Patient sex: M
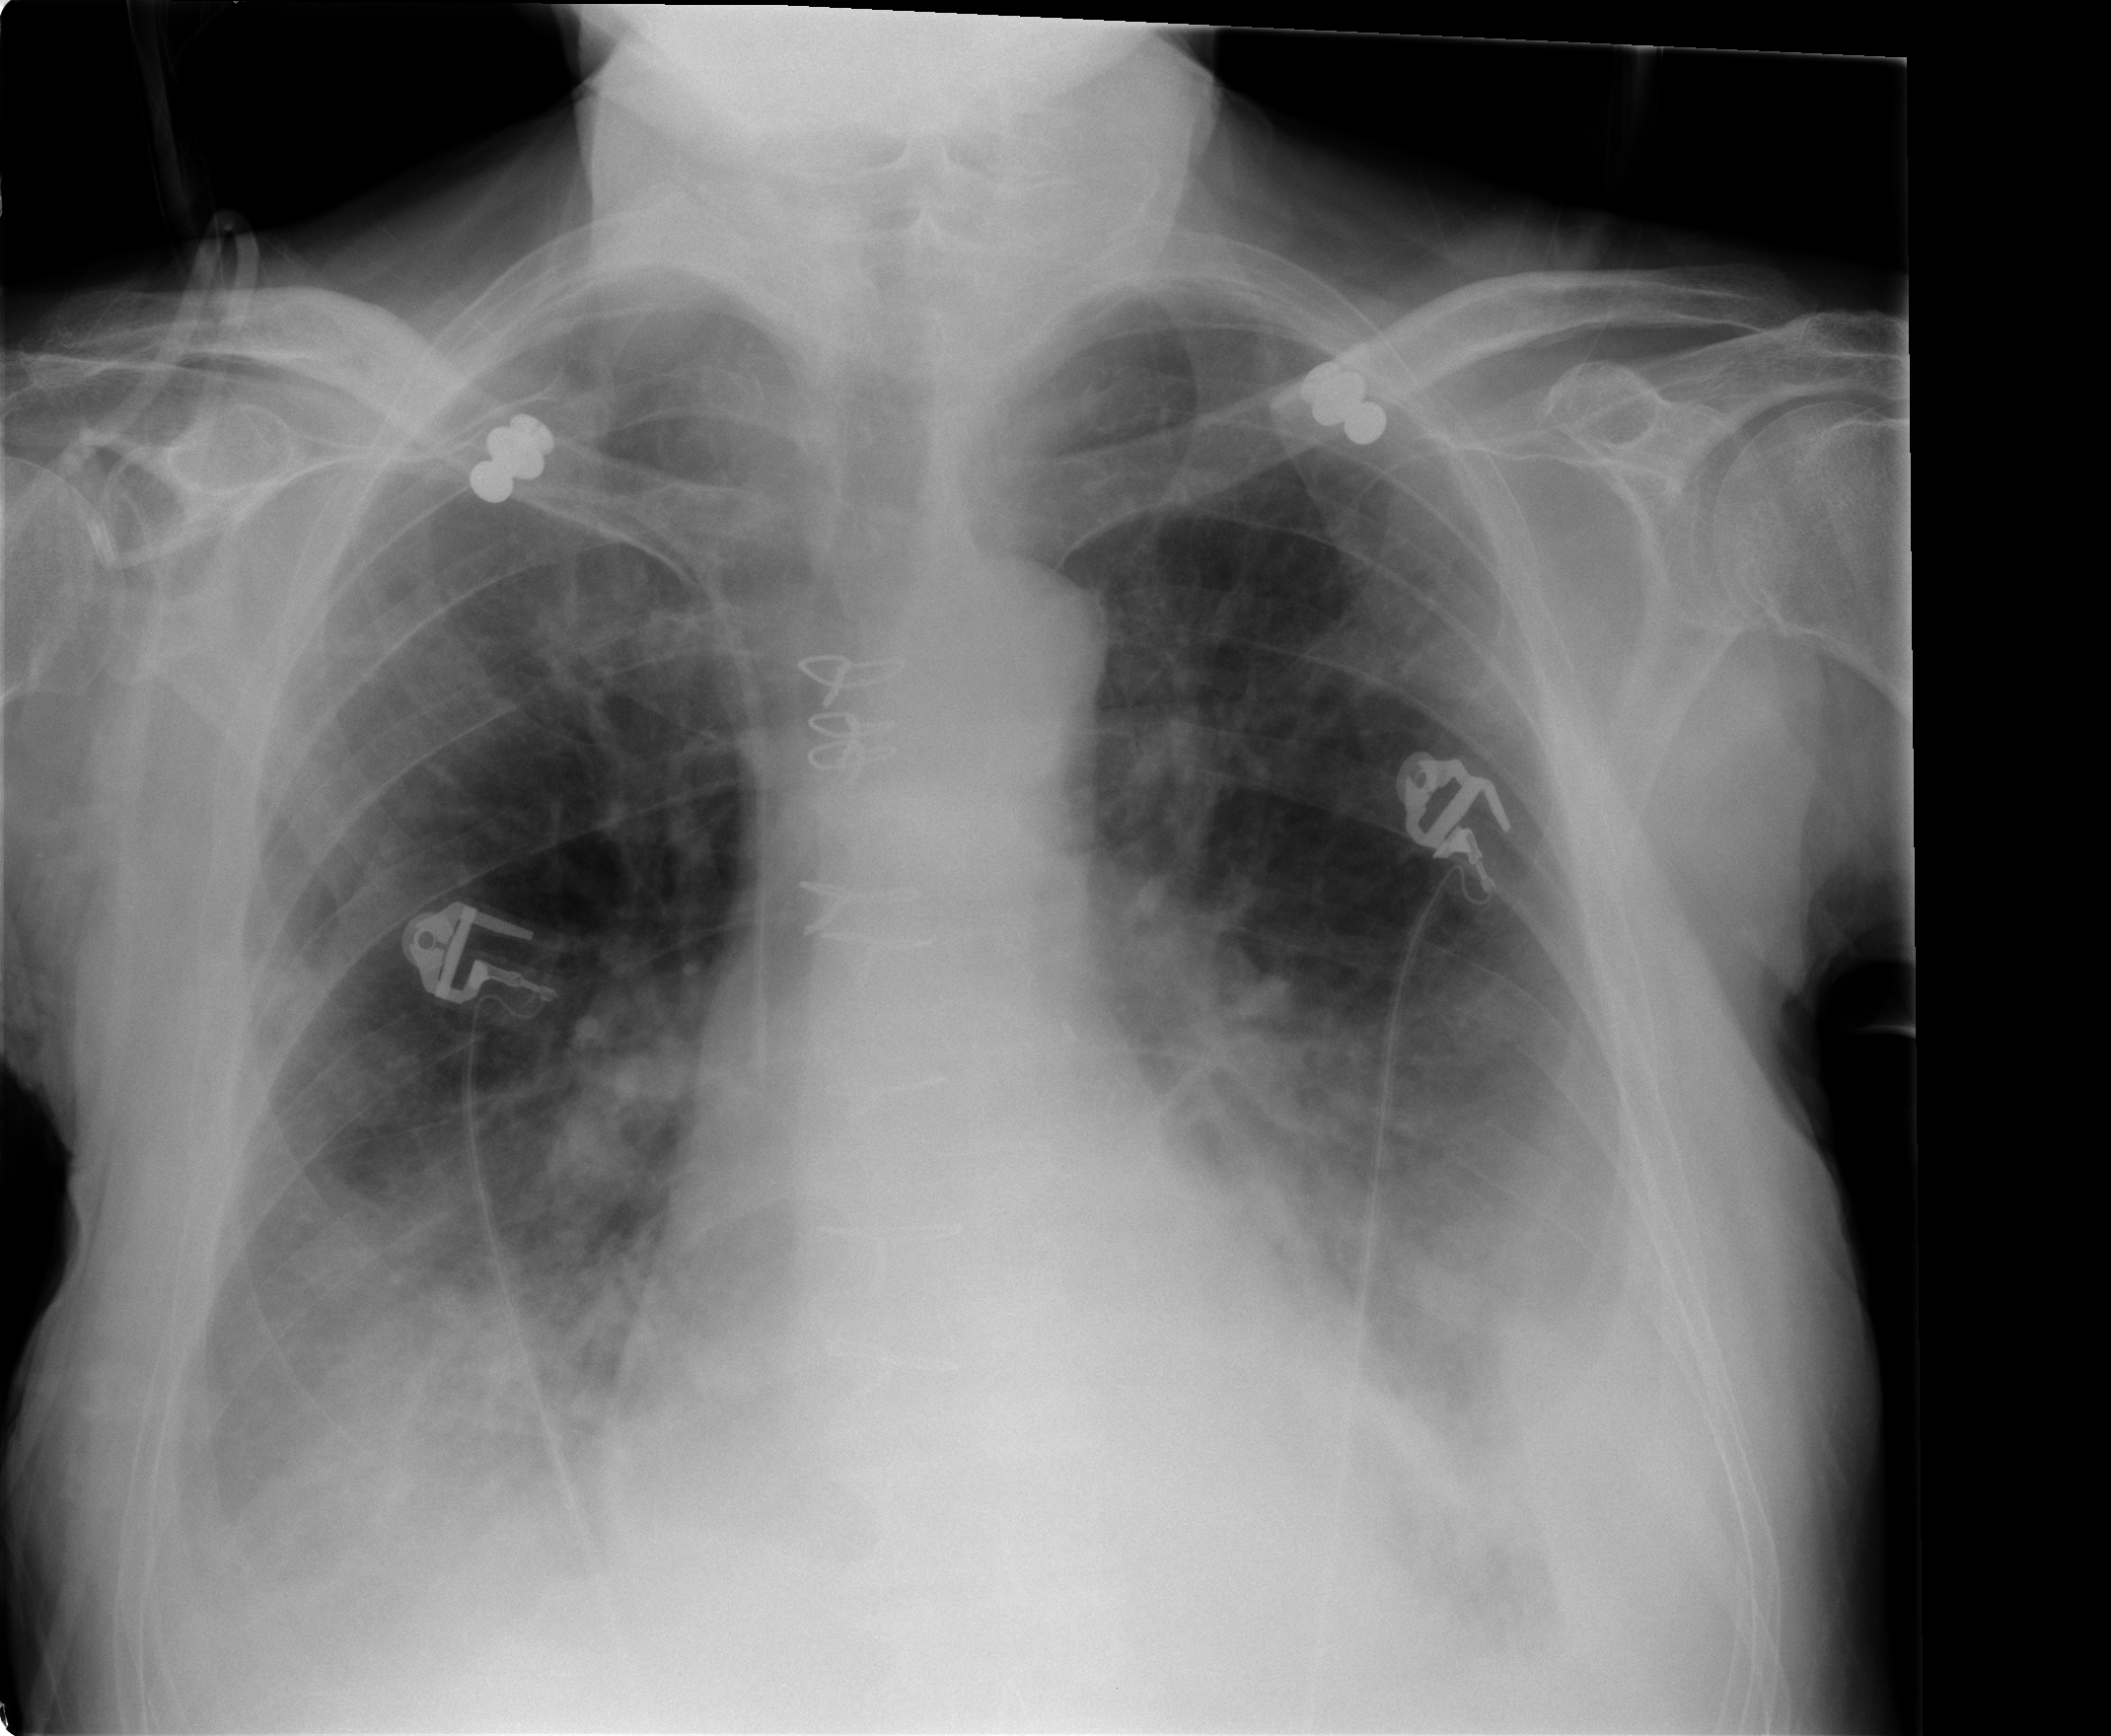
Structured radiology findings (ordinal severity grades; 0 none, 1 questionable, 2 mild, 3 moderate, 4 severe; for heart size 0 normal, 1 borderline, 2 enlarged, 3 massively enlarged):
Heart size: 0
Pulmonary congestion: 0
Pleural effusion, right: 2
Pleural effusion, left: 3
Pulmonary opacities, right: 2
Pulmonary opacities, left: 2
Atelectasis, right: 2
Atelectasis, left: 2